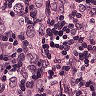
Metastatic tissue present: yes